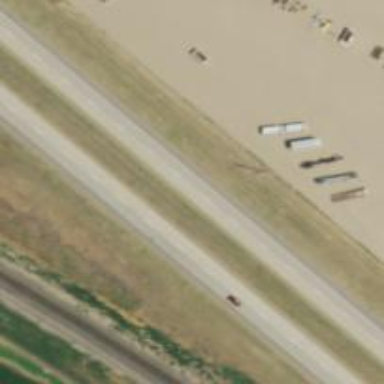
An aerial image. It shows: This image shows trunk highway that functions as expressway.